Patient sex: F
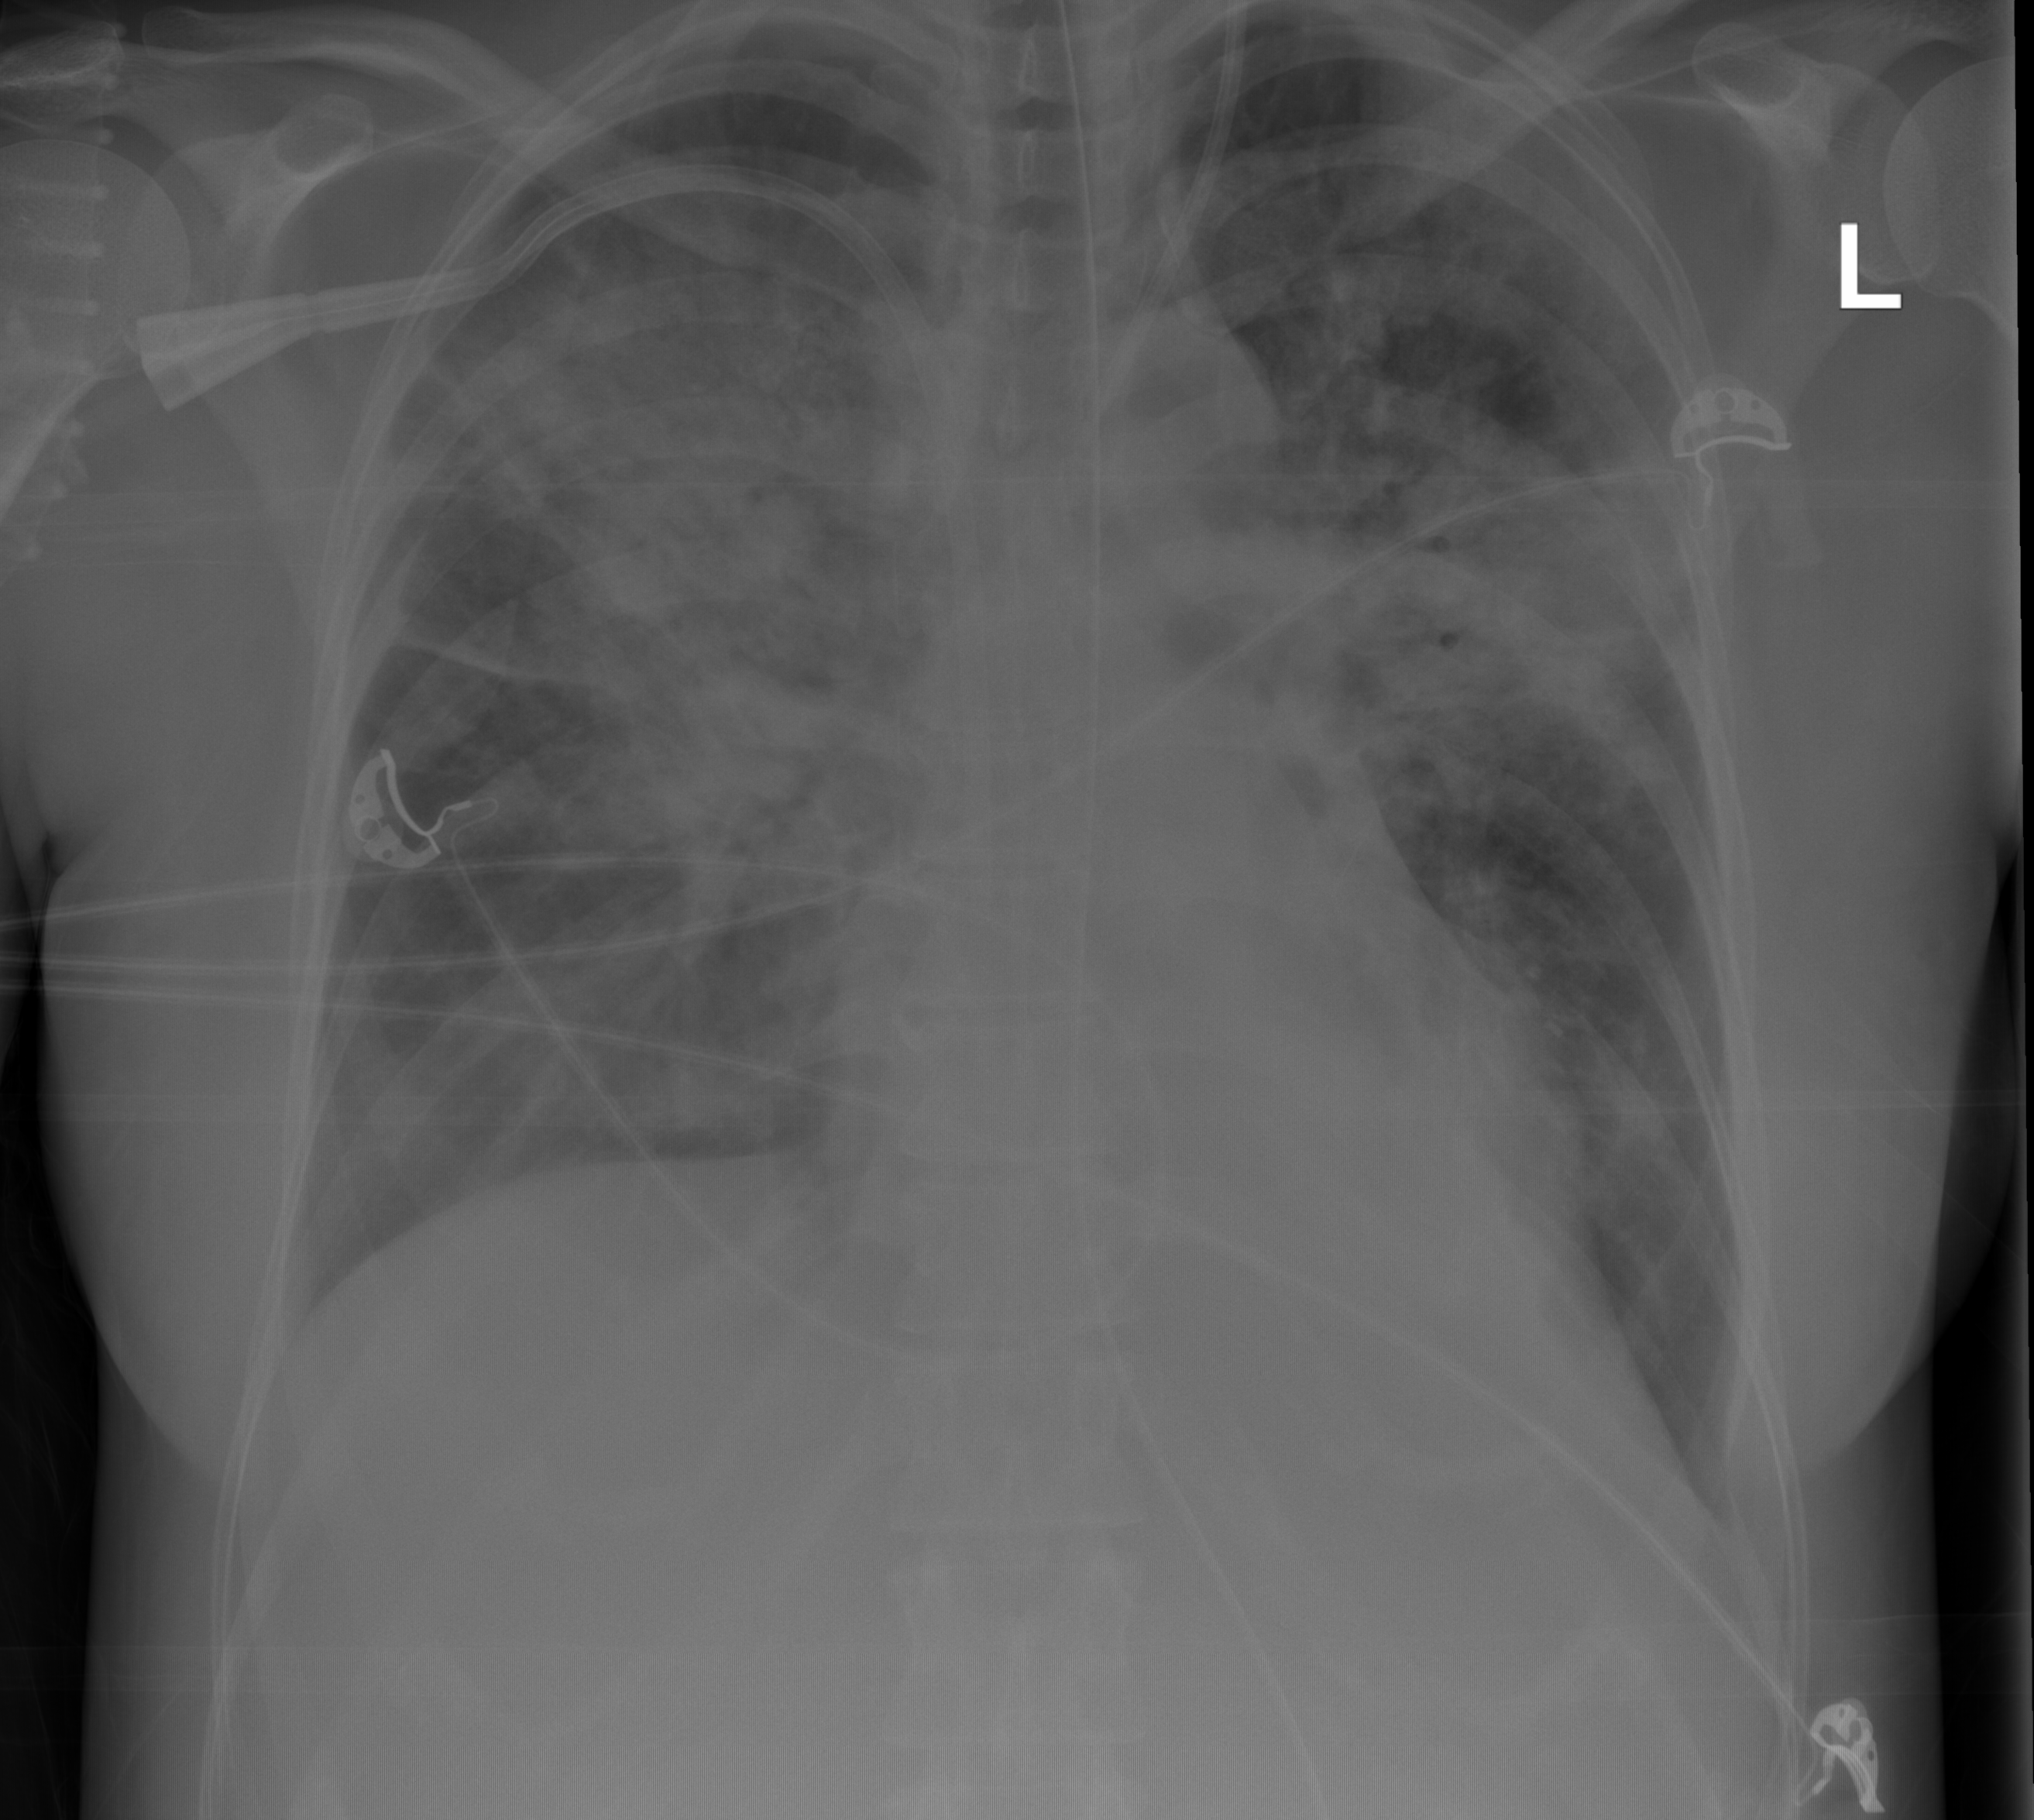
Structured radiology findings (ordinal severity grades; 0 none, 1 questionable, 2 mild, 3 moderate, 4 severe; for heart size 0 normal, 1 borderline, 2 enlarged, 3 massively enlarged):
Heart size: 1
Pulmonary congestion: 0
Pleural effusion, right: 0
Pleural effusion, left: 0
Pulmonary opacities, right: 2
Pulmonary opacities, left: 3
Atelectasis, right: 2
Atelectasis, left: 2